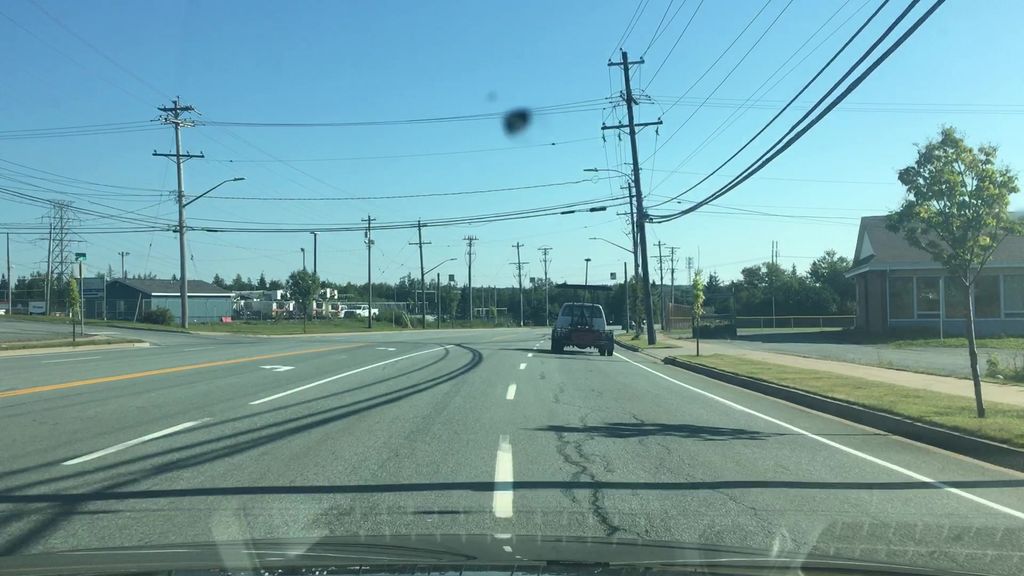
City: halifax